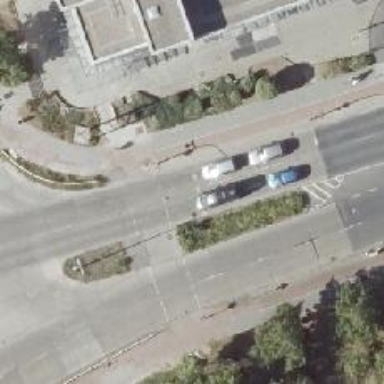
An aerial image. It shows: Secondary road with concrete surface and lane markings.